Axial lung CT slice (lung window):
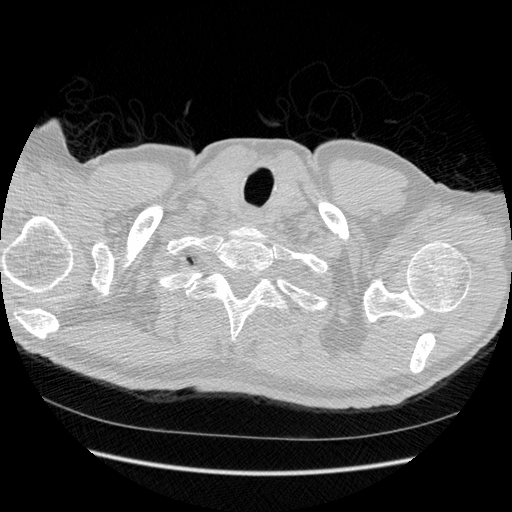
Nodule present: no